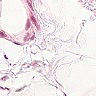
Metastatic tissue present: no